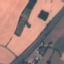
Land use / land cover: Highway